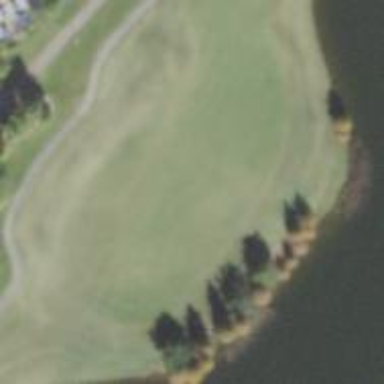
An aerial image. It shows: View of golf hole.